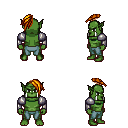
a pixel art fantasy rpg character, male body template, orc, green skin, steel arm armor, teal pants, dark blonde long mohawk hairstyle, four views (front, back, left, right), 2x2 character sprite sheet, small pixel art, hard edges, no anti-aliasing